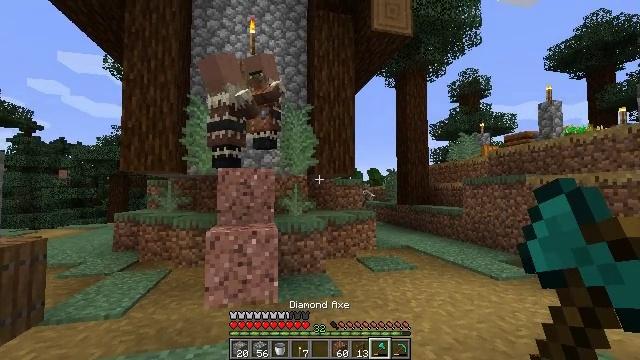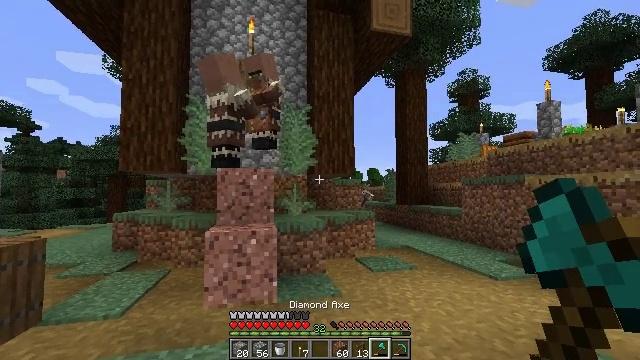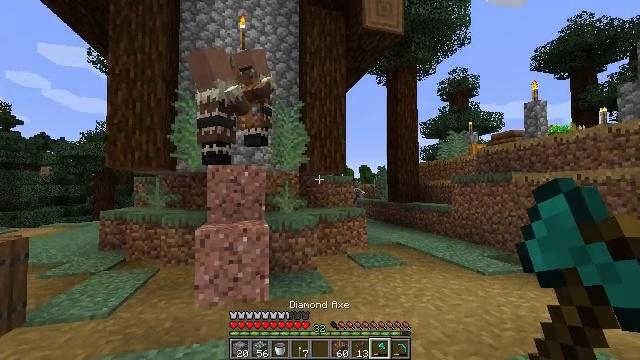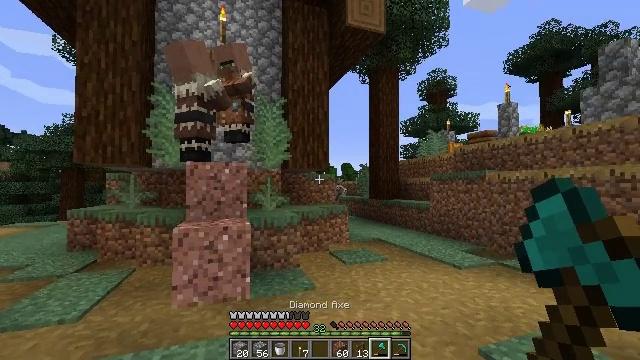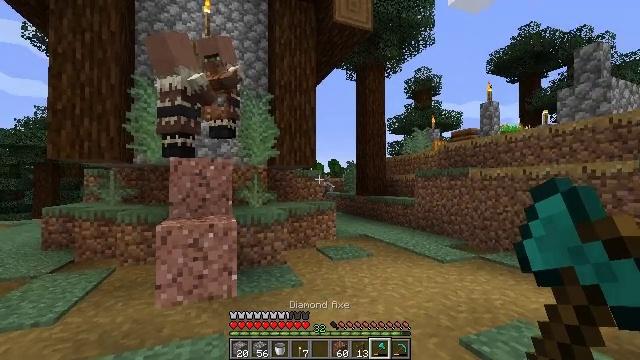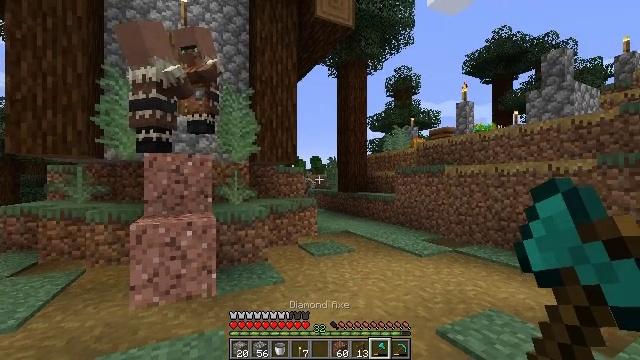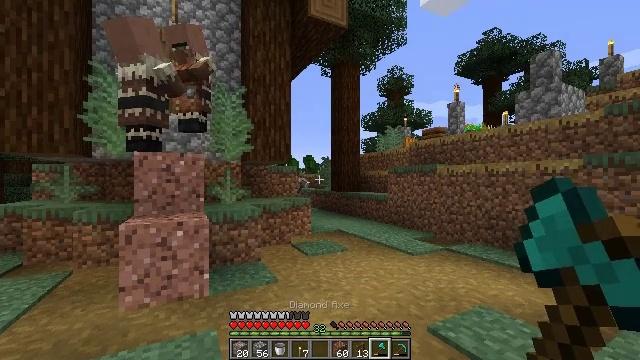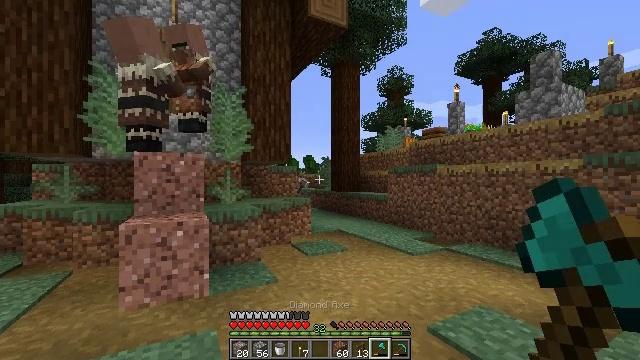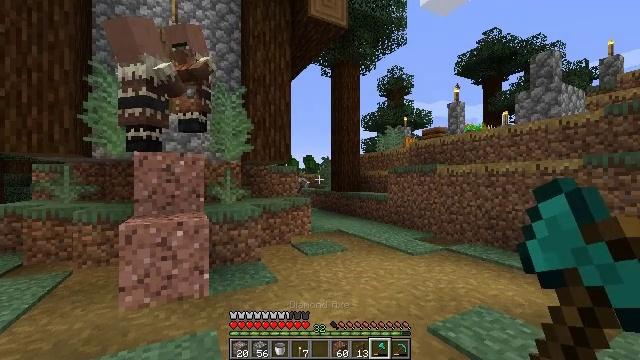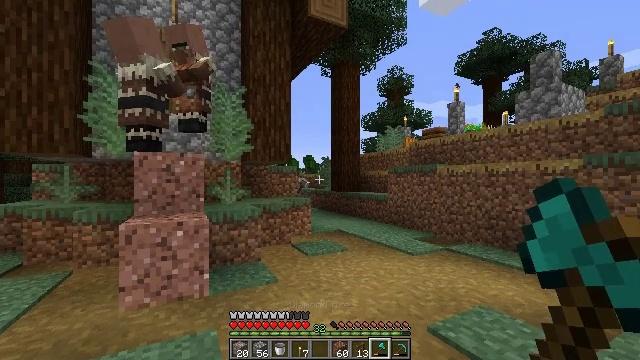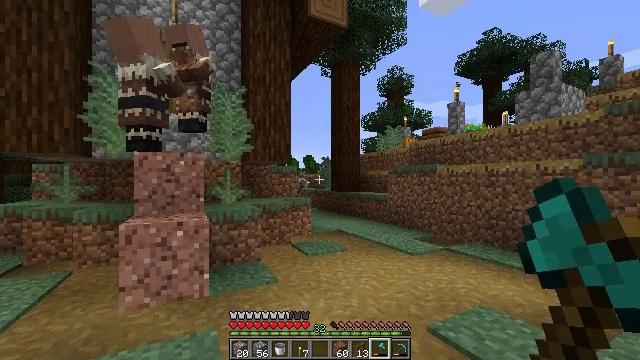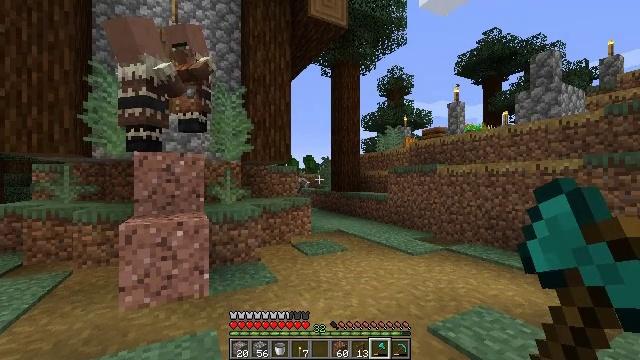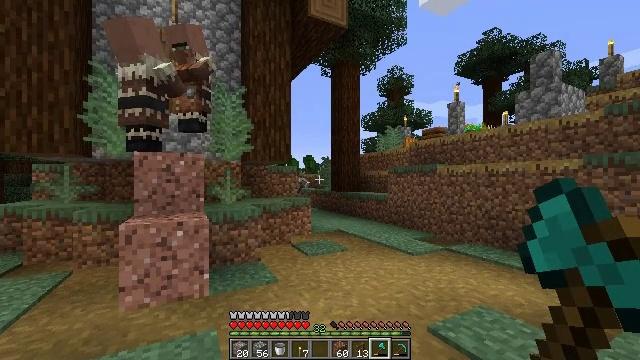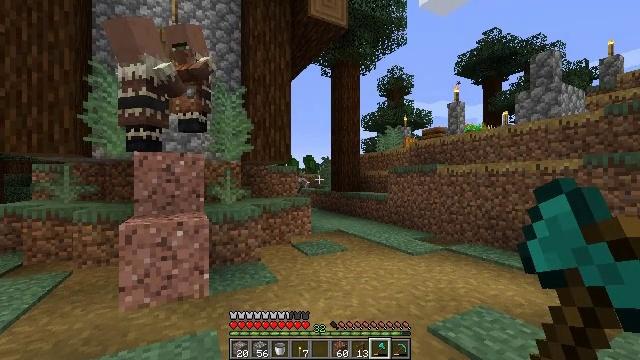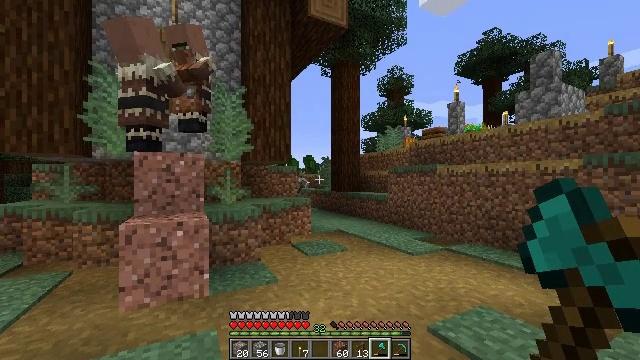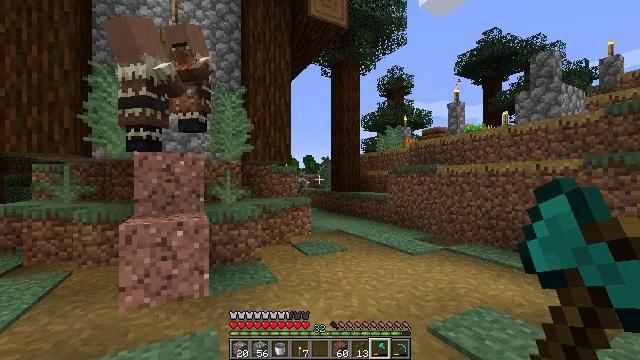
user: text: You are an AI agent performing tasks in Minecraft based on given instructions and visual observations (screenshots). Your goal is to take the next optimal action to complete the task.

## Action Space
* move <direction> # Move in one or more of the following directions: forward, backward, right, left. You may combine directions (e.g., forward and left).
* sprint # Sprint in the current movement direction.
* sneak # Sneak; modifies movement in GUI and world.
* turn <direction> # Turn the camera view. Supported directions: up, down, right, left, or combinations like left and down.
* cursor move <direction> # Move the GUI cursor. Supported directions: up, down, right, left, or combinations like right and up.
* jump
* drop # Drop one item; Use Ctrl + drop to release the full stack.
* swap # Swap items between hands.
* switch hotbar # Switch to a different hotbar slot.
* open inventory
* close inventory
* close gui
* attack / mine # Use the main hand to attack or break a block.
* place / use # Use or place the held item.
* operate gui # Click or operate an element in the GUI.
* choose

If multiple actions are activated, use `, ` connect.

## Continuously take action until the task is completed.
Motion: motion action
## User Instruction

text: Attack the composter to add it to your inventory.
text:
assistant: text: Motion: no_op
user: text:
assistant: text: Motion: turn right
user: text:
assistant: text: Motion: turn right
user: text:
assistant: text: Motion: turn right
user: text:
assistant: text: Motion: turn right
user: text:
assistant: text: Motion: turn right
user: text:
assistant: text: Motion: no_op
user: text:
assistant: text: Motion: no_op
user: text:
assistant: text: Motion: no_op
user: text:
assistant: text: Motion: no_op
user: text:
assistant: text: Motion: no_op
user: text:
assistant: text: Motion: no_op
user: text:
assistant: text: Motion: no_op
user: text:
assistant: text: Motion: no_op
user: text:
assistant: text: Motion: no_op
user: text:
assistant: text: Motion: no_op
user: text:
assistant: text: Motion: no_op
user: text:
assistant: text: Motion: no_op
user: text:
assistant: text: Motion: no_op
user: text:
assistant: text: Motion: no_op
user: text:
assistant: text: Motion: no_op
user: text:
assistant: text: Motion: no_op
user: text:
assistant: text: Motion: no_op
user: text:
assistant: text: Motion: no_op
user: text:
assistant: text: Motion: no_op
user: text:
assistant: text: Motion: no_op
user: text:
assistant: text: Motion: no_op
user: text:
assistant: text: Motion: no_op
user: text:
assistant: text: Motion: no_op
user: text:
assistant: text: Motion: no_op